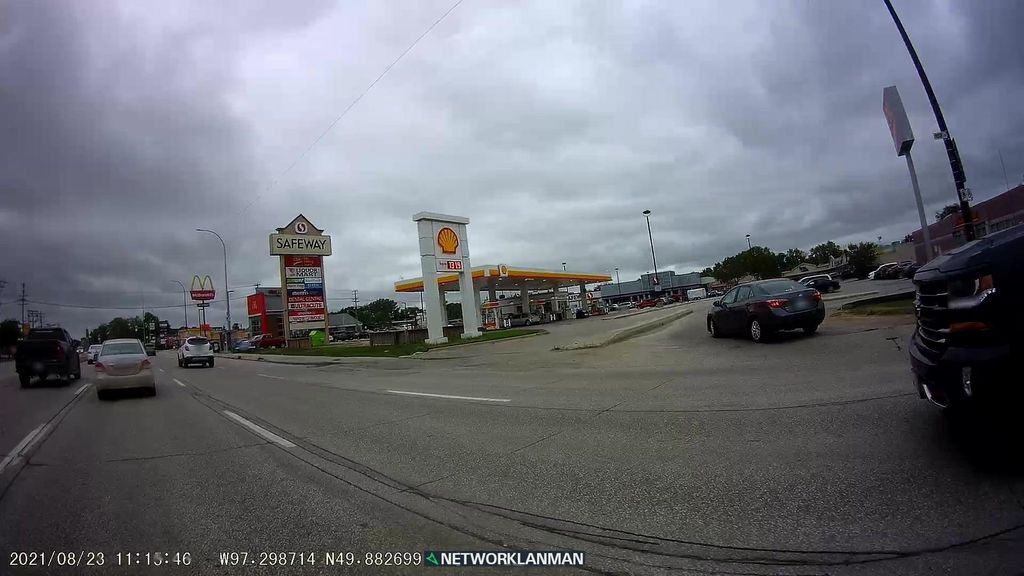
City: winnipeg